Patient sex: F
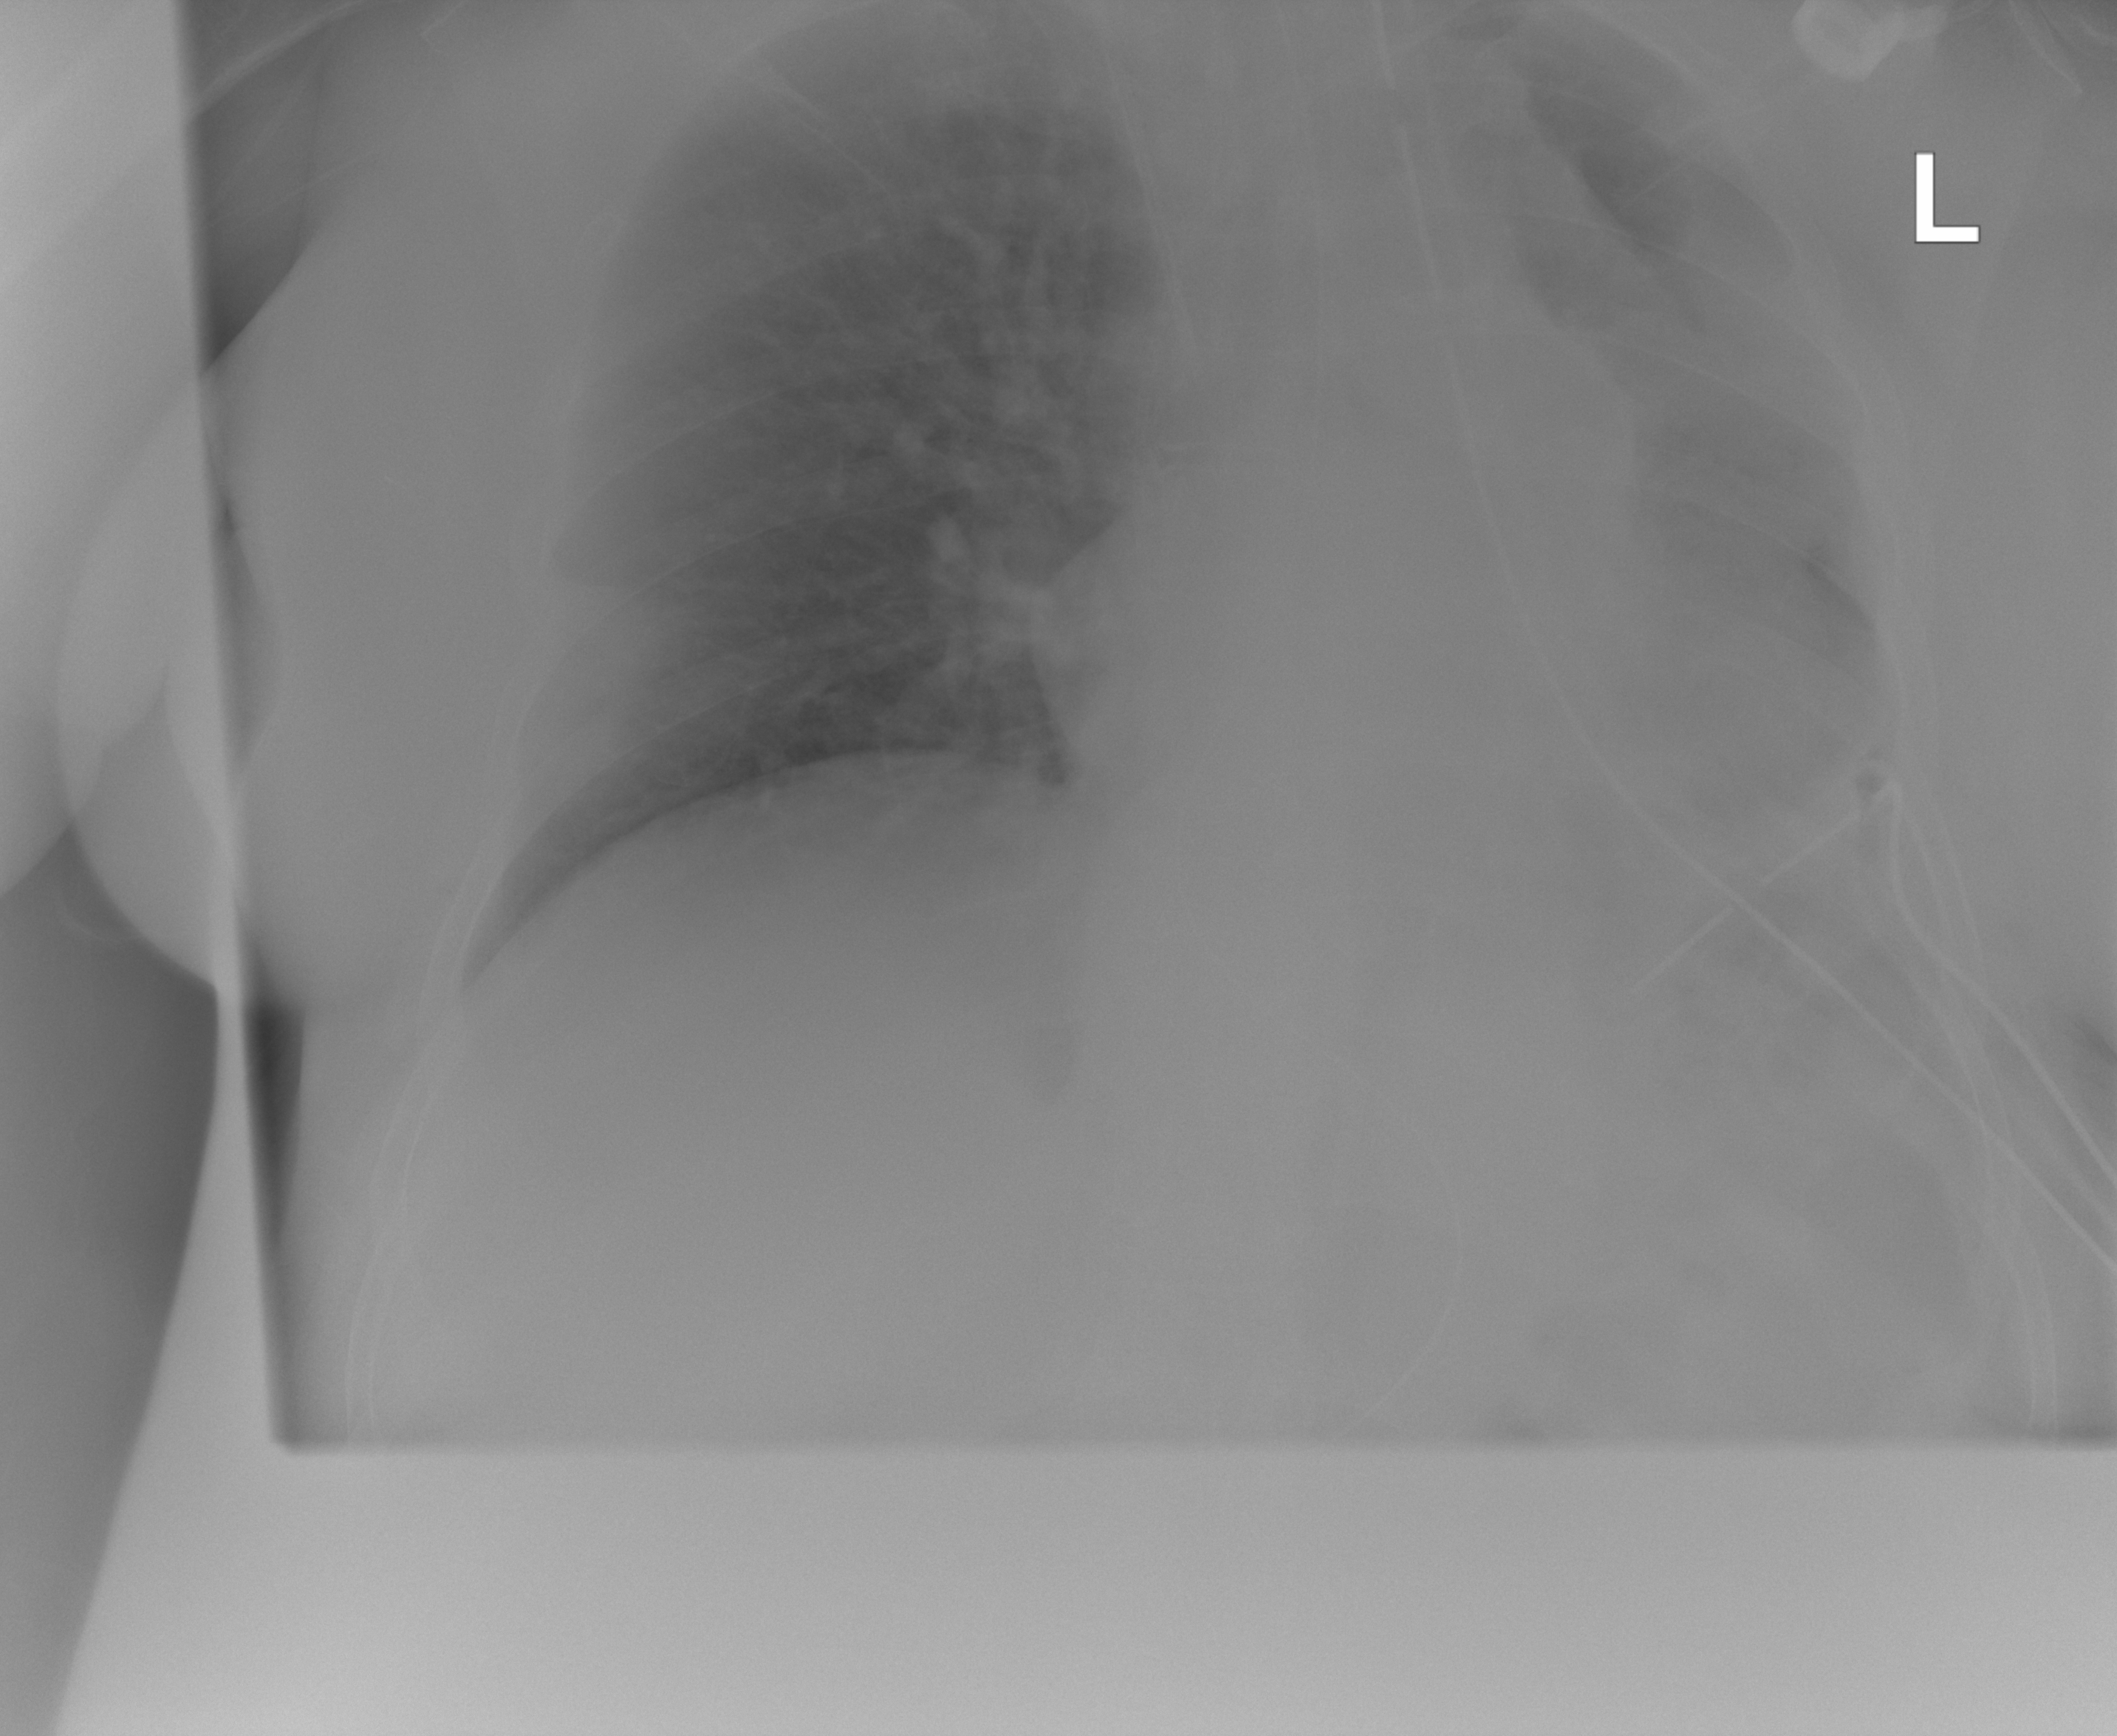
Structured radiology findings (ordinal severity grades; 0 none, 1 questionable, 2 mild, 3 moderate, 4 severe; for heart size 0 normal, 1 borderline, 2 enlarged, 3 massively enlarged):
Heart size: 1
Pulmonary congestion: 0
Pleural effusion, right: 0
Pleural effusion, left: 0
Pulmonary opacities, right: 0
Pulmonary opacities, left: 2
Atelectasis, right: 0
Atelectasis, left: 3